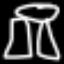
Label: pants